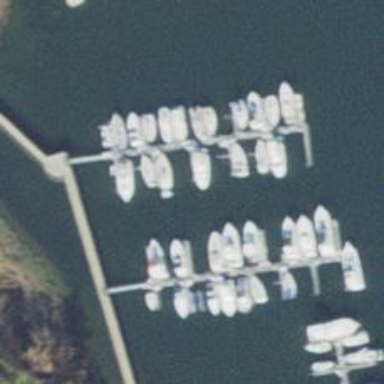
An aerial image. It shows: Marina area for leisure land.